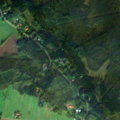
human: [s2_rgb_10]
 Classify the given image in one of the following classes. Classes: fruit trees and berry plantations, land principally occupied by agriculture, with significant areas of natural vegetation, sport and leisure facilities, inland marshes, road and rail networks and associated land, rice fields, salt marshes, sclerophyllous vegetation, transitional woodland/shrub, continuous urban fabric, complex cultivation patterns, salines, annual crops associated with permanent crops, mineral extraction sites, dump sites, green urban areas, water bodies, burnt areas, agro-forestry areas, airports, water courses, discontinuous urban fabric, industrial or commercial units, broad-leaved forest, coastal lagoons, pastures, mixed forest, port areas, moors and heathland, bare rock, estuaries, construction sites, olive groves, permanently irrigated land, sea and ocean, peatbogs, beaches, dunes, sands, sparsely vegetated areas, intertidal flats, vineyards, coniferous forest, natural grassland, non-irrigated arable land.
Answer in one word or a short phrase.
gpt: non-irrigated arable land, broad-leaved forest, coniferous forest, mixed forest